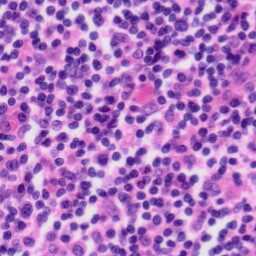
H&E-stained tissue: Tonsil